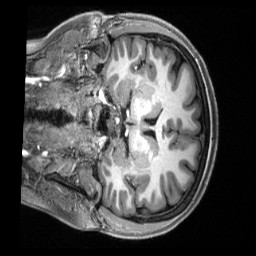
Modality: T1w
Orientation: coronal
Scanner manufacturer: siemens
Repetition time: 2.5 s
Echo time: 0.00231 s